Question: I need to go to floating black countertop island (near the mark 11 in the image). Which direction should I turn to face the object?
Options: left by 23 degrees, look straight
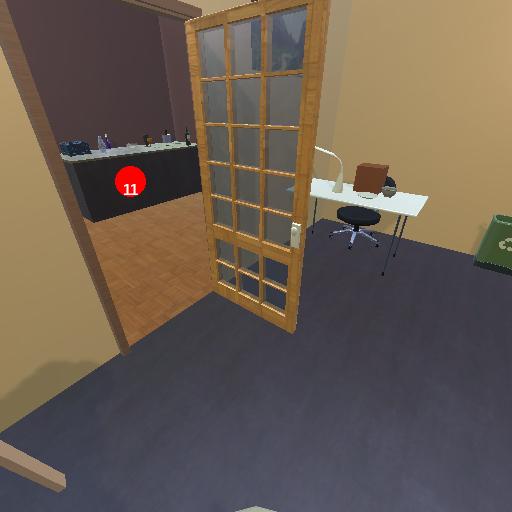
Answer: left by 23 degrees